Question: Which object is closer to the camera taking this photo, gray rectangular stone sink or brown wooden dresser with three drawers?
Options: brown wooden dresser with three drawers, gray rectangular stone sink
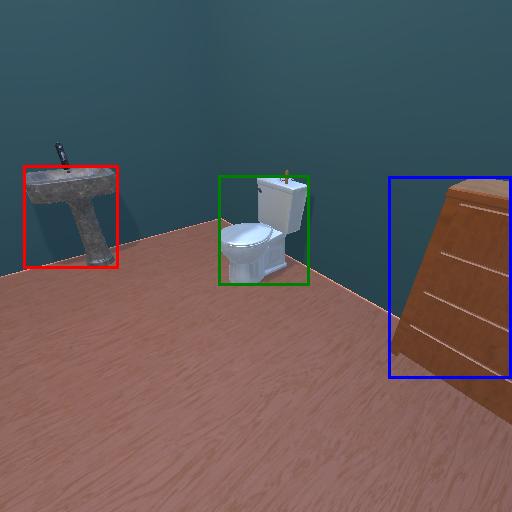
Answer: brown wooden dresser with three drawers